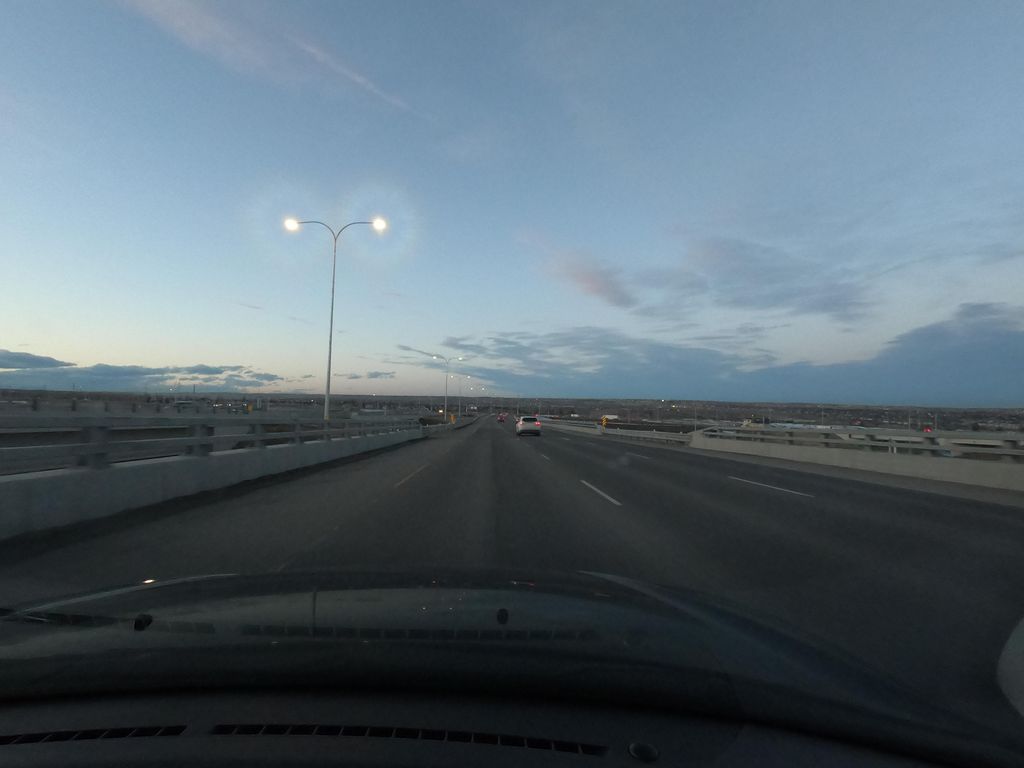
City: calgary